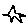
Label: star